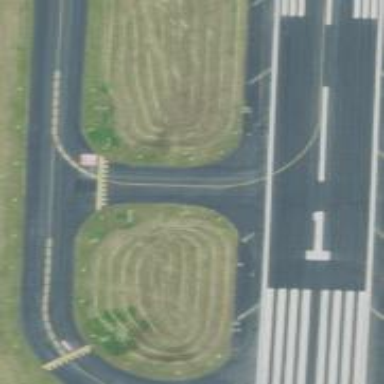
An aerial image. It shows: Image of taxiway at airport.